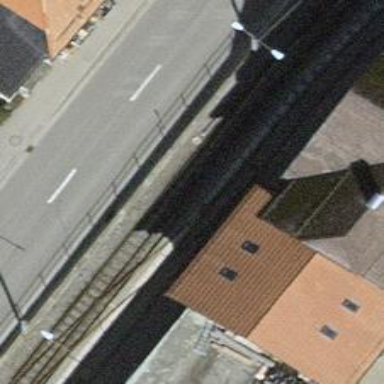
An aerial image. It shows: Abandoned railway siding.